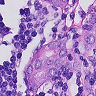
Metastatic tissue present: yes